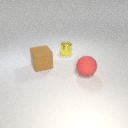
large red rubber sphere to the right of large brown rubber cube